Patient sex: M
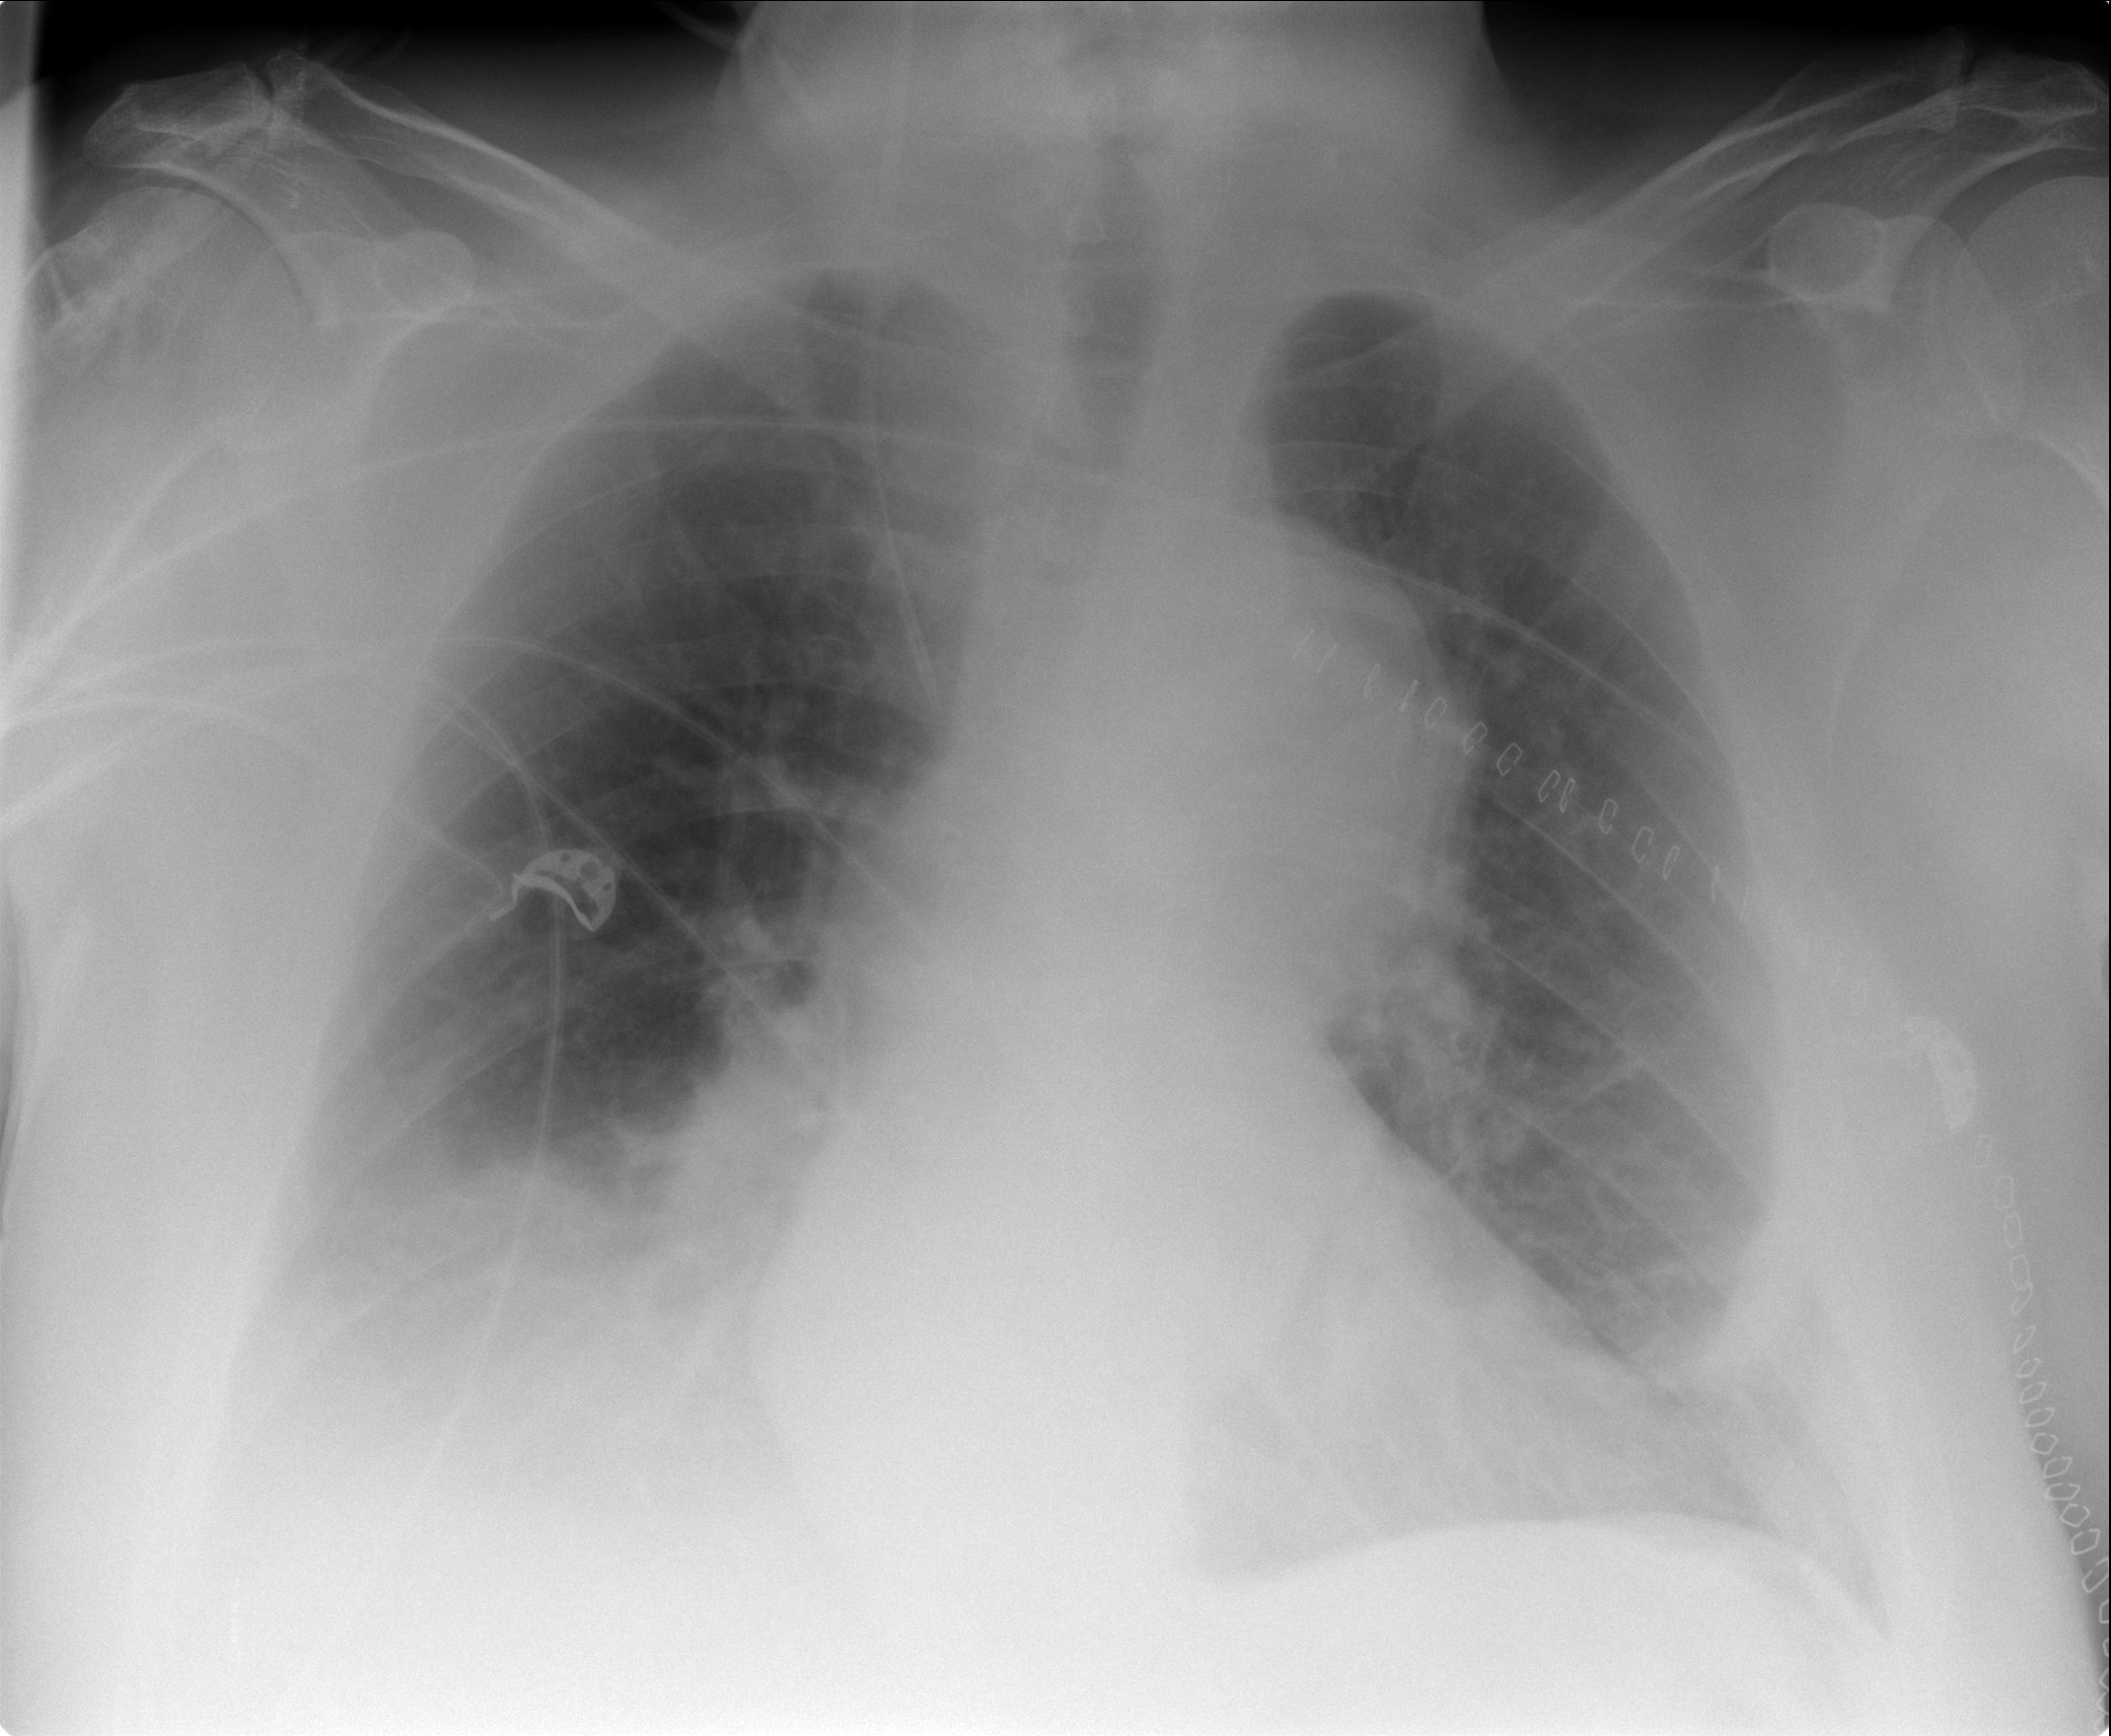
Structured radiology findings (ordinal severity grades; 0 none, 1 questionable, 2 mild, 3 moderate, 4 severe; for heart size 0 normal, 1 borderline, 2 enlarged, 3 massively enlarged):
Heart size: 2
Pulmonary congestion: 2
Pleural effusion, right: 2
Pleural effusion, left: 1
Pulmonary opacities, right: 1
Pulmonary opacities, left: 1
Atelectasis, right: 3
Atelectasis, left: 2